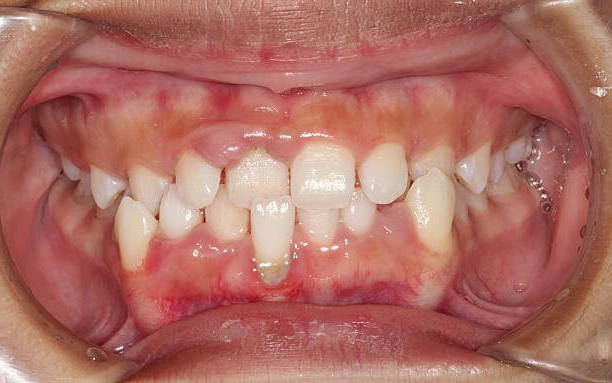
Condition: Gingivitis